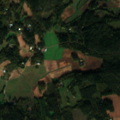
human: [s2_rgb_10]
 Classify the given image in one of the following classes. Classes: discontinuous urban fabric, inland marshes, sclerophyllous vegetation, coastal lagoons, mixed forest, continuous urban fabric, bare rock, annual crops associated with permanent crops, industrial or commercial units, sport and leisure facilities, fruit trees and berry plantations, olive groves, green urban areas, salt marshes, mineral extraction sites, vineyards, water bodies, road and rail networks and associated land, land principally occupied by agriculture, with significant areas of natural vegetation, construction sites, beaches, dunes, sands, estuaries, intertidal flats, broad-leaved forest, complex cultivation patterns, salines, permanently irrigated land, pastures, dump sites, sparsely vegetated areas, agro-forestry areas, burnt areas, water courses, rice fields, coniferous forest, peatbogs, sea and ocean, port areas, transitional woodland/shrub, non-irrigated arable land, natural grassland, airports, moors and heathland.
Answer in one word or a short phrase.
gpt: land principally occupied by agriculture, with significant areas of natural vegetation, coniferous forest, mixed forest